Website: crate-barrel
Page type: newsletter-management
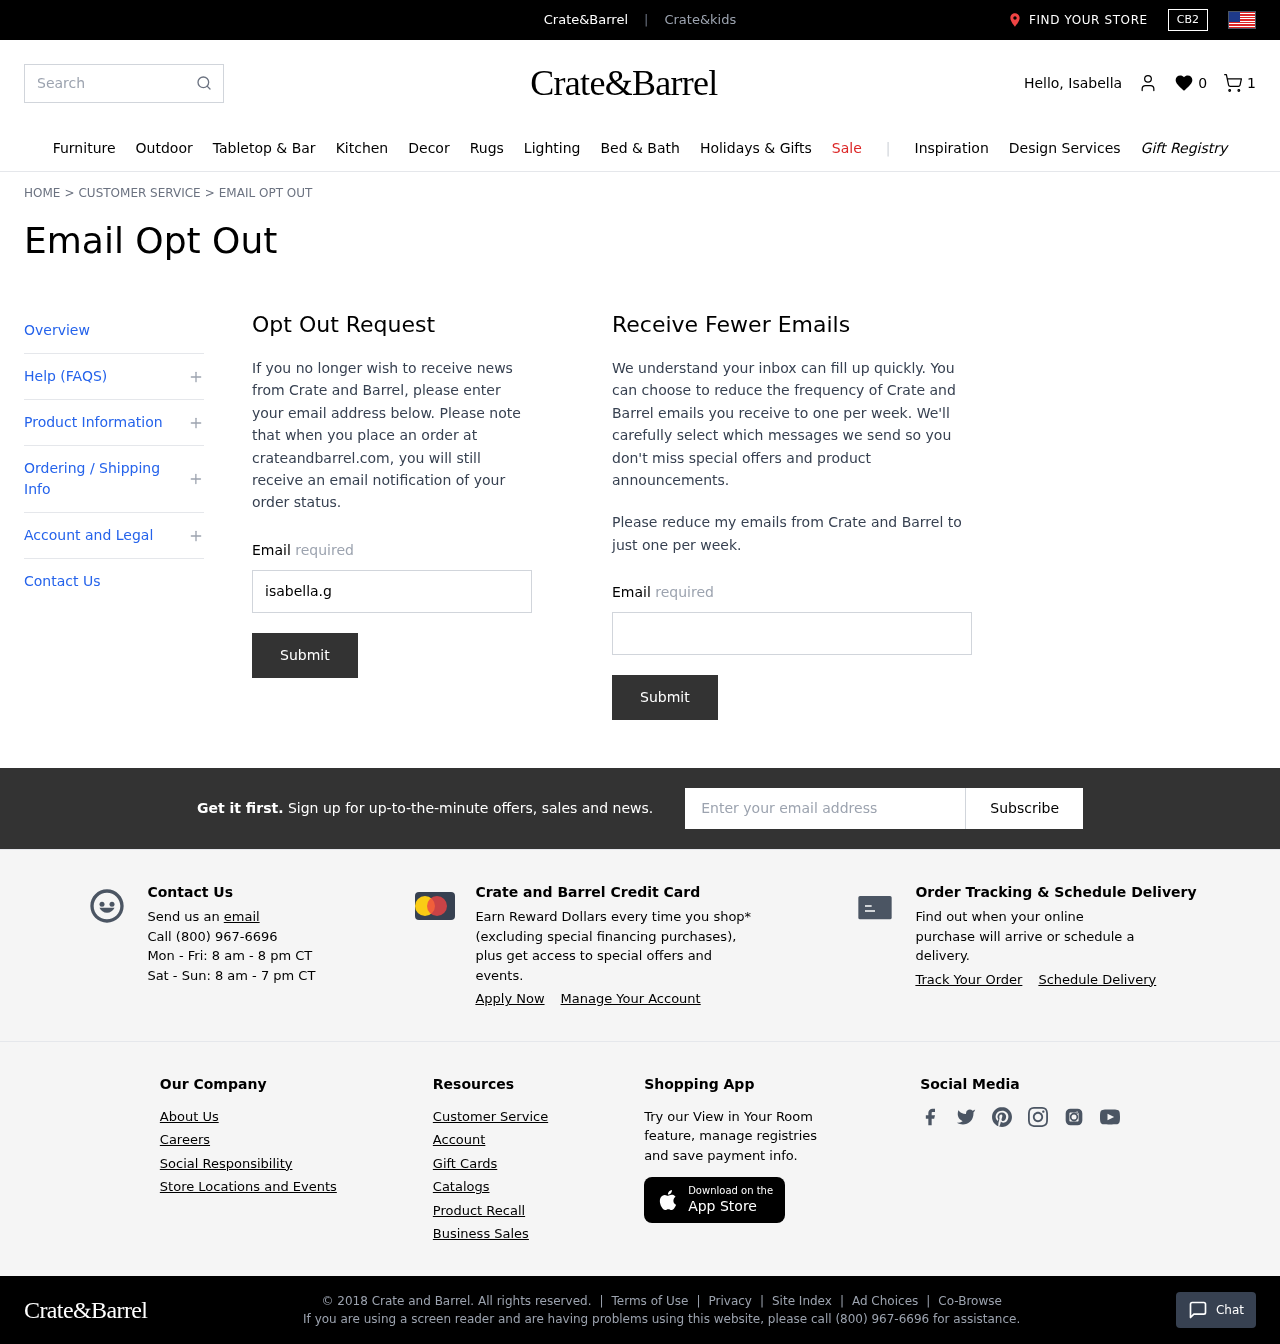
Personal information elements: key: PII_EMAIL
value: isabella.gomez@yahoo.com
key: PII_EMAIL2
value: isabella.gomez@yahoo.com
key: PII_EMAIL3
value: isabella.gomez@yahoo.com
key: PII_FIRSTNAME
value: Isabella
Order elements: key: ORDER_NUM_ITEMS
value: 1
Search elements: key: HEADER_SEARCH
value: Search
Other elements: key: WISHLIST_COUNT
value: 0